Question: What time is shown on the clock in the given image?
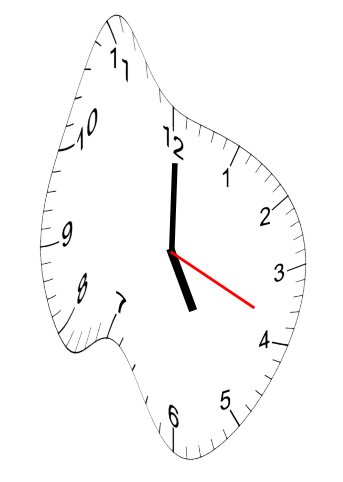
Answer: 05:00:19